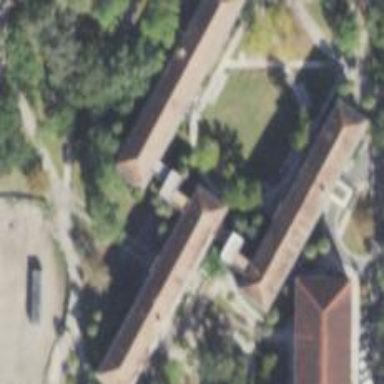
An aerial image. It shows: Residential building used as dormitory.